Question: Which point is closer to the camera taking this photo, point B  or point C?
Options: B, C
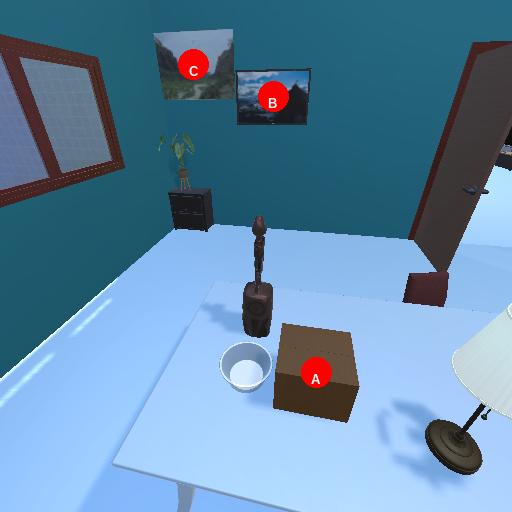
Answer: B